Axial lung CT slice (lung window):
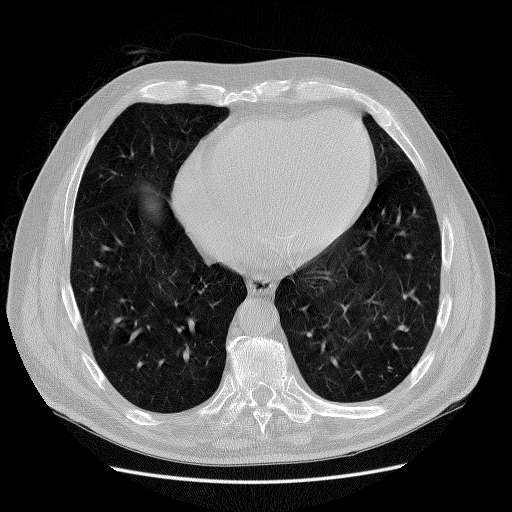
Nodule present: no